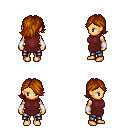
a pixel art fantasy rpg character, female body template, human, tanned skin, maroon tunic, metal pants, brunette swoop hairstyle, white cloth bracers, four views (front, back, left, right), 2x2 character sprite sheet, small pixel art, hard edges, no anti-aliasing